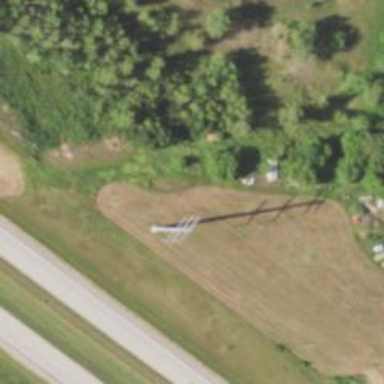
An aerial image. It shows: Power tower.